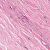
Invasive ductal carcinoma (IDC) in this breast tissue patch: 0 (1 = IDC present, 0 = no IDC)